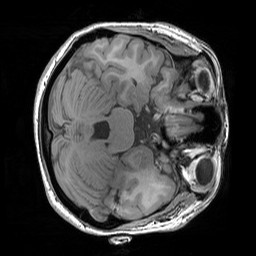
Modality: T1w
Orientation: axial